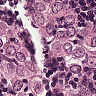
Metastatic tissue present: yes